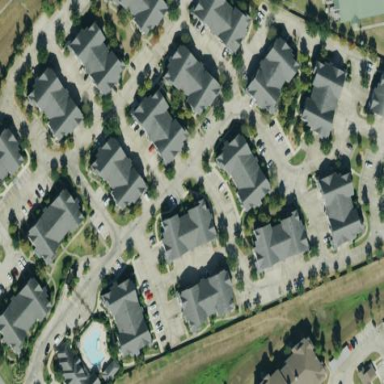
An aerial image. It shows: Residential area with apartments.